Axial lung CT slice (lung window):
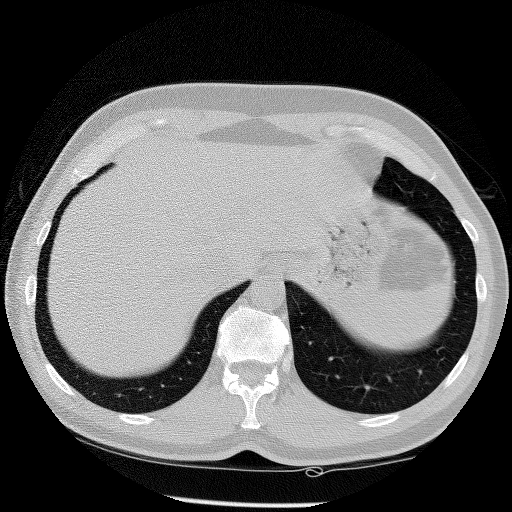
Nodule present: no